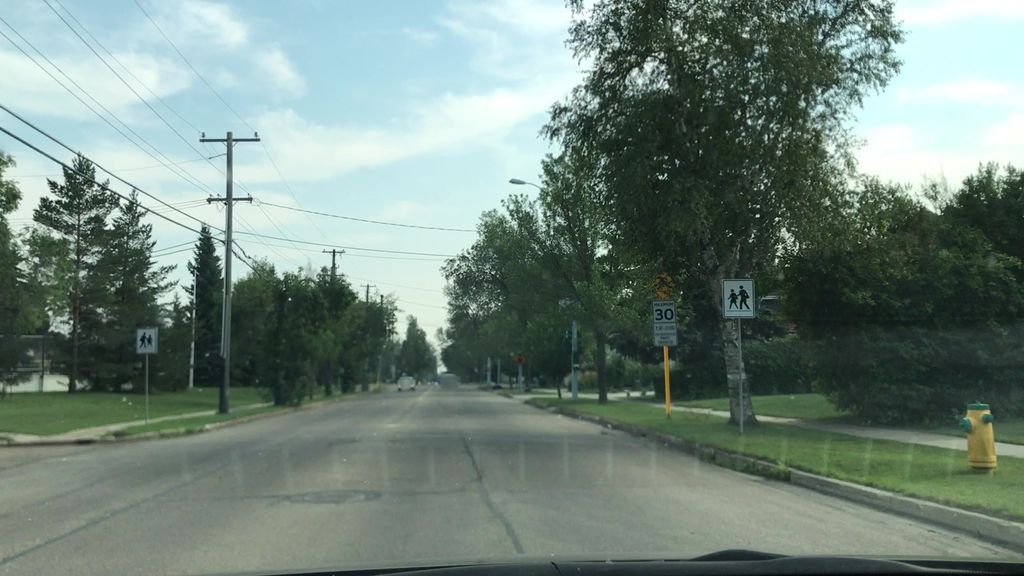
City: edmonton